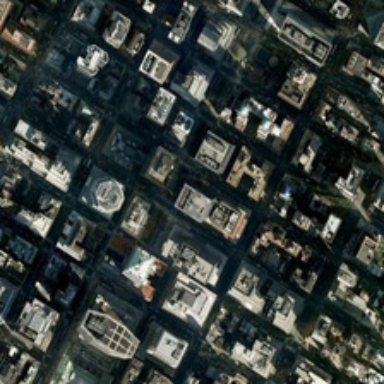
Many buildings are in a commercial area .